高三 · 解析几何
11. 如图, $A B$ 为 $\odot O$ 的直径, $C, D$ 是 $\odot O$ 上的两点, $\angle \mathrm{BAC}=20^{\circ}, \mathrm{AB}=\mathrm{CD}, \mathrm{AD}=\mathrm{AE}$ 则 $\angle$ $\mathrm{DAC}=$ $\circ$.

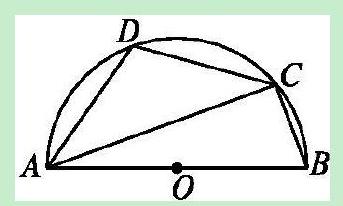
答案: 35
解析: : 解答: $\because \mathrm{AB}$ 为 $\odot \mathrm{O}$ 的直径, $\therefore \angle \mathrm{ACB}=90^{\circ}$.

$\therefore \angle \mathrm{ABC}=90^{\circ}-\angle \mathrm{BAC}=90^{\circ}-20^{\circ}=70^{\circ}$.

又 $\because$ 四边形 $\mathrm{ABCD}$ 内接于圆 $\mathrm{O}$,

$\therefore \angle \mathrm{ABC}+\angle \mathrm{ADC}=180^{\circ}$,

$\therefore \angle \mathrm{ADC}=180^{\circ}-\angle \mathrm{ABC}=180^{\circ}-70^{\circ}=110^{\circ}$.

则在 $\triangle \mathrm{ADC}$ 中, $\angle \mathrm{DAC}+\angle \mathrm{DCA}=70^{\circ}$.

又 $\because \mathrm{AB}=\mathrm{CD}, \therefore \angle \mathrm{DAC}=\angle \mathrm{DCA}$.

$\therefore \angle \mathrm{DAC}=35^{\circ}$.

分析: 本题主要考查了圆内接四边形的性质与判断定理, 解决问题的关键是根据圆内接四边形的性质与判断定理结合所给几何特征满足条件分析计算即可